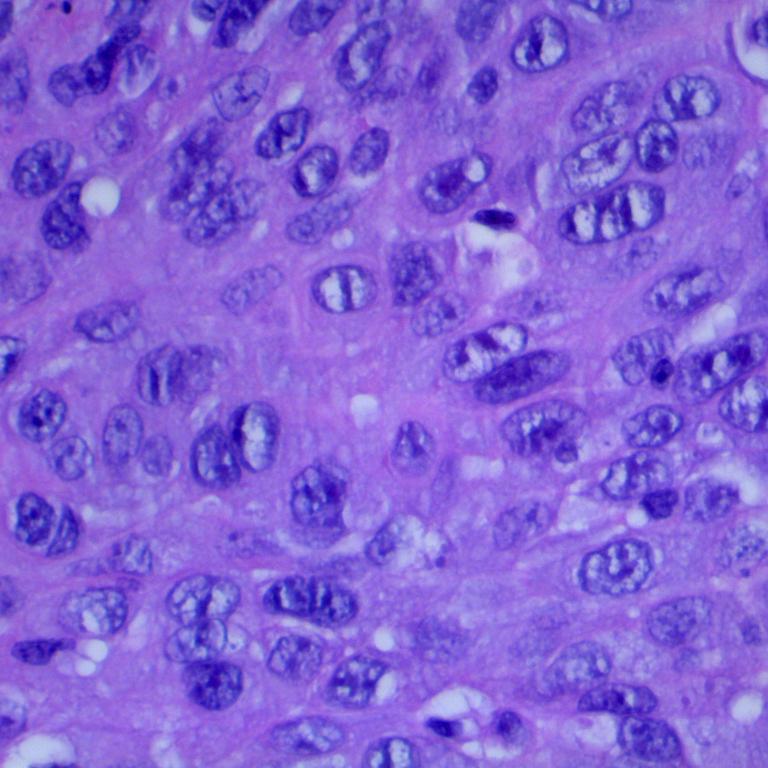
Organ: lung
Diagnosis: squamous carcinomas